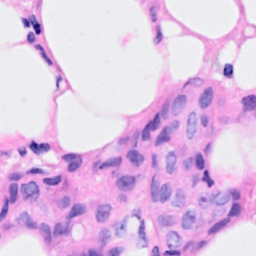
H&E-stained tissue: Breast